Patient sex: M
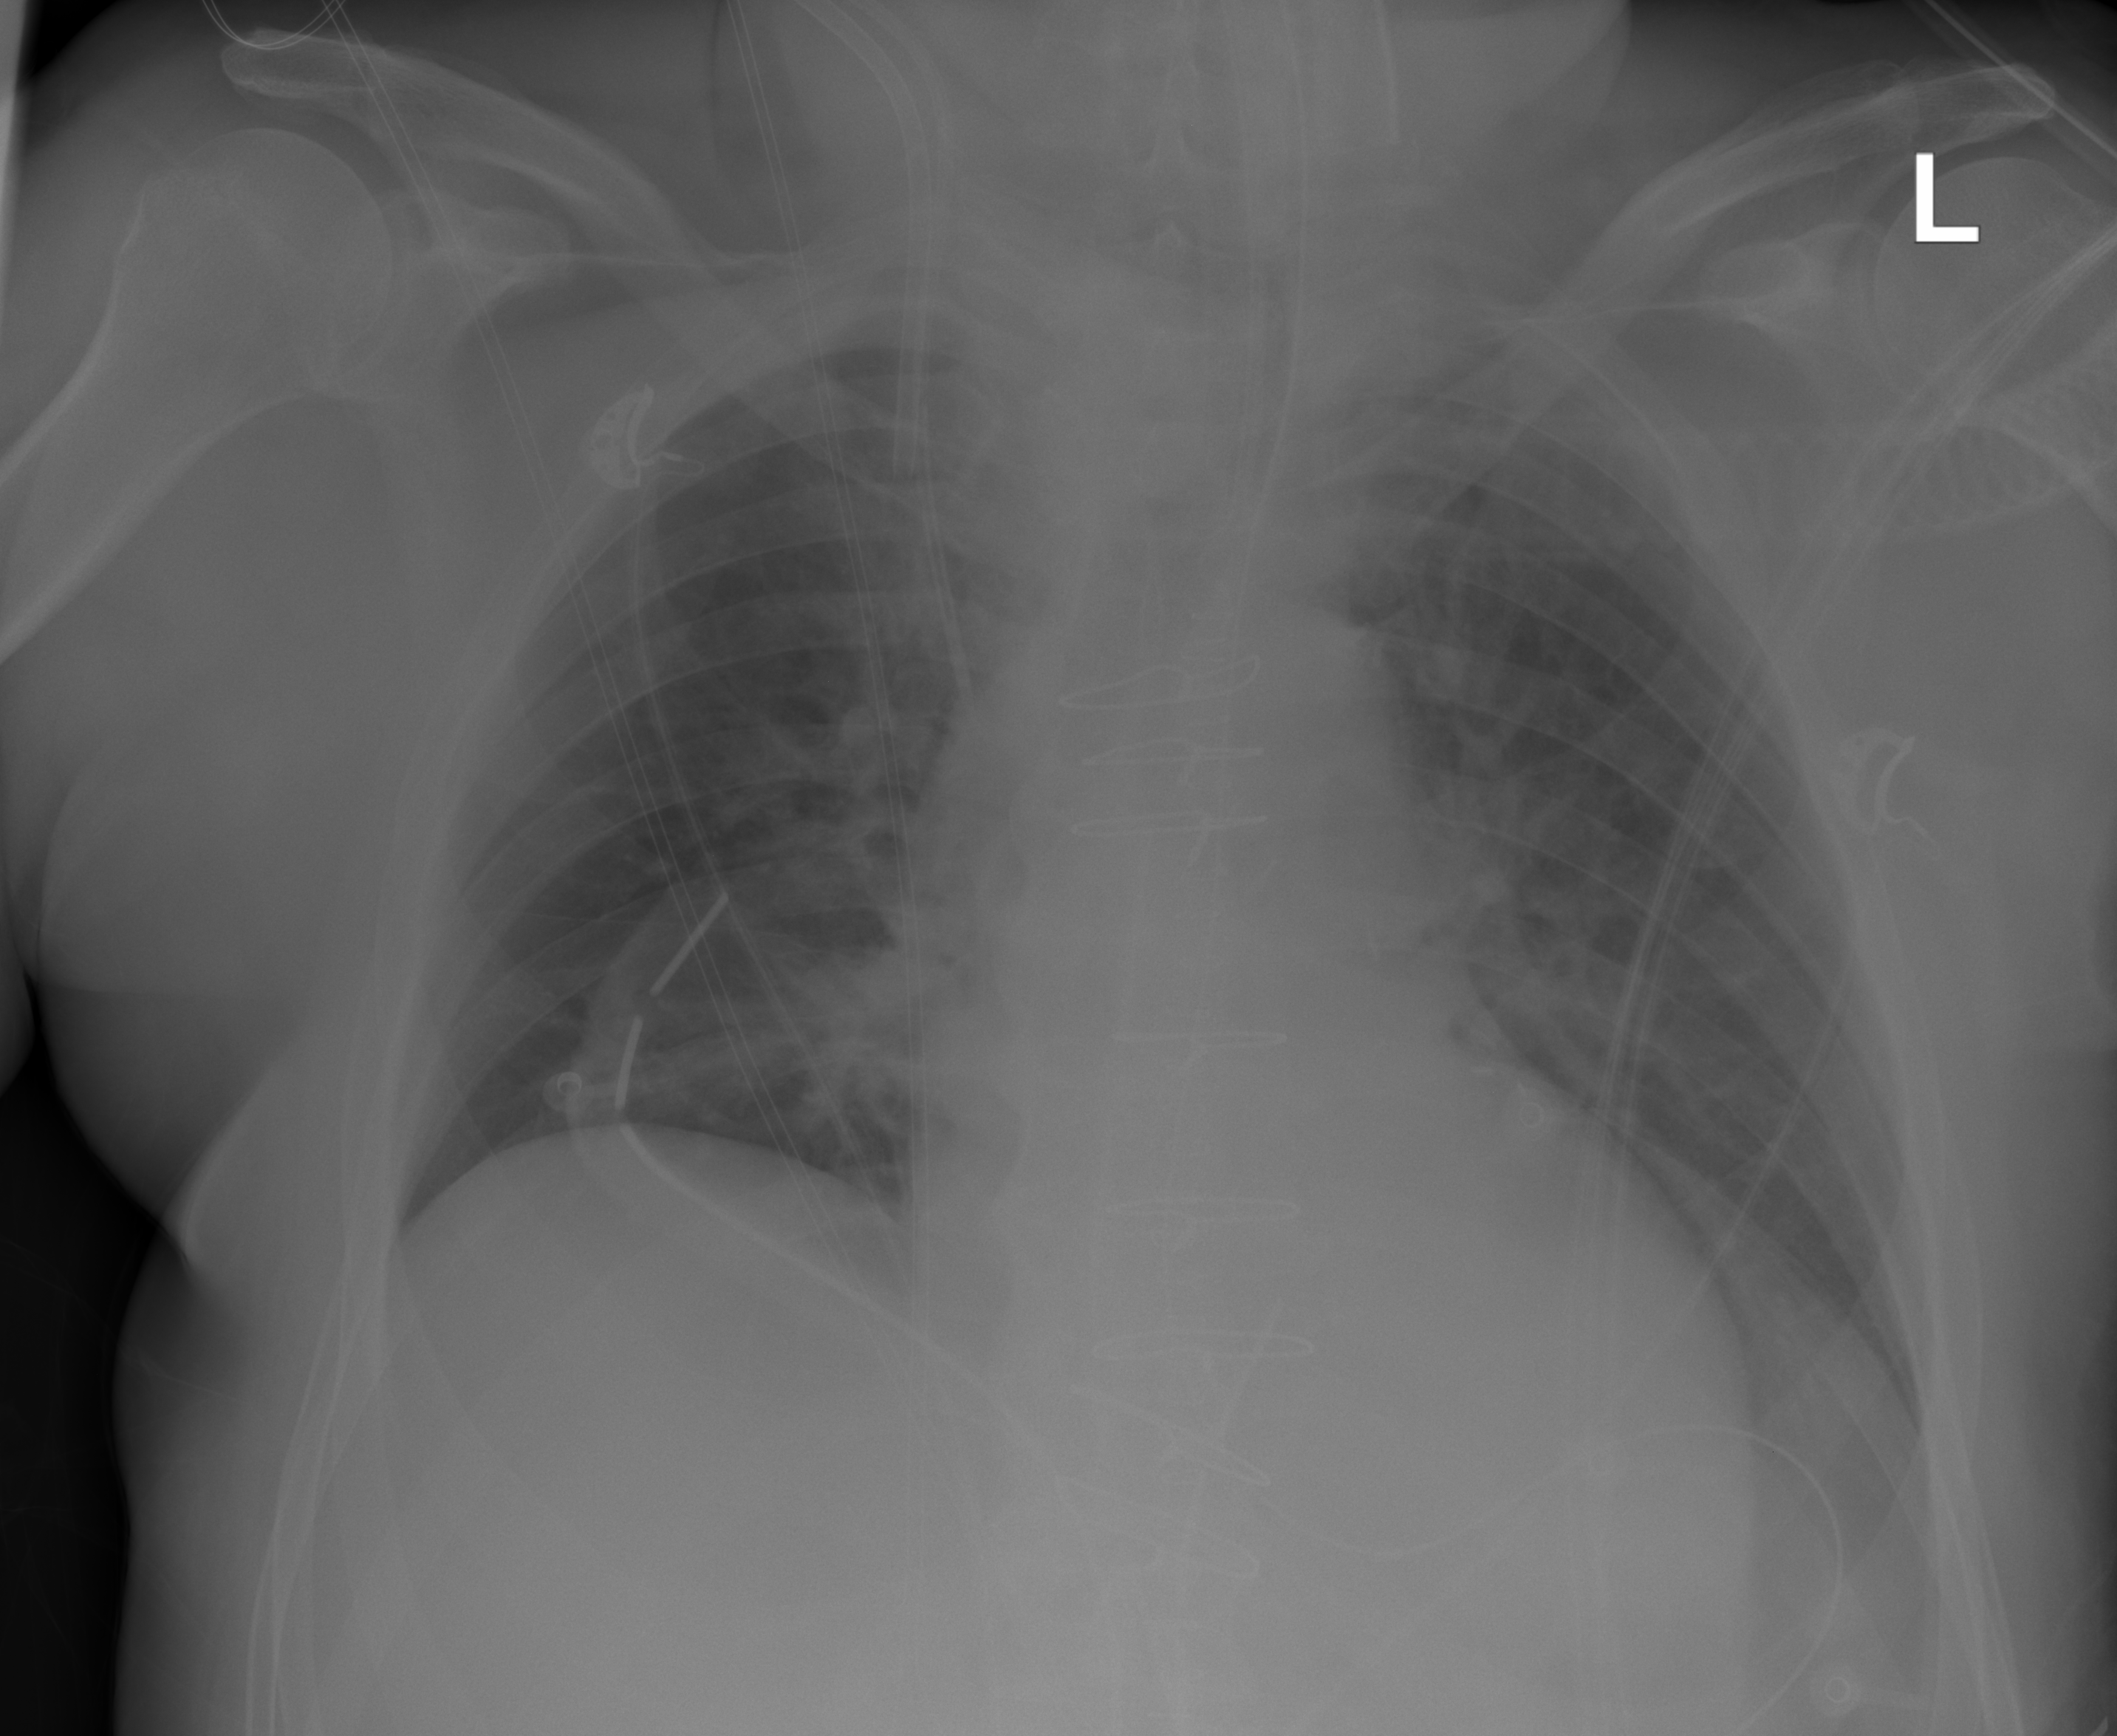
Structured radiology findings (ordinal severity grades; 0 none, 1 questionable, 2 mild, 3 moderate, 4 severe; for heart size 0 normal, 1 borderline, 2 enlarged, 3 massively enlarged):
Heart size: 0
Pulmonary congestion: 2
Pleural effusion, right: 0
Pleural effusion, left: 0
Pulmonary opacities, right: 0
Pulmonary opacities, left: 0
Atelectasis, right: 0
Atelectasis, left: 2